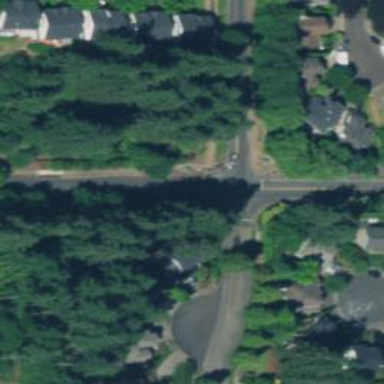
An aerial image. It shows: Stop road.